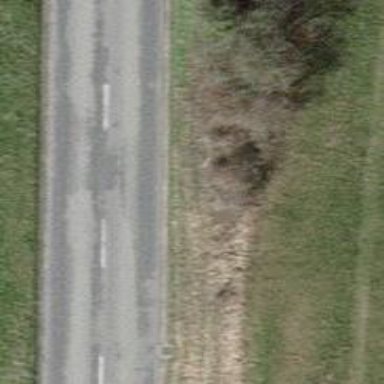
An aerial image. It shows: Hedge acting as barrier.